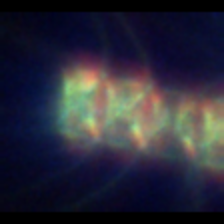
Taxon: Chaetoceros
Group: Diatoms